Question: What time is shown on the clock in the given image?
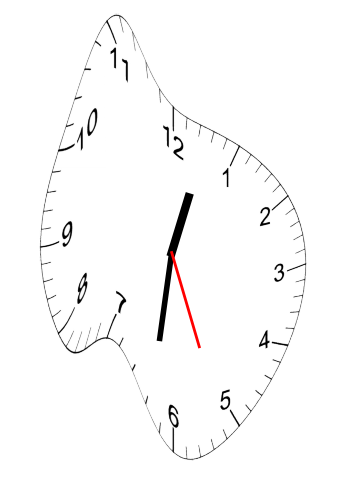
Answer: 12:31:26